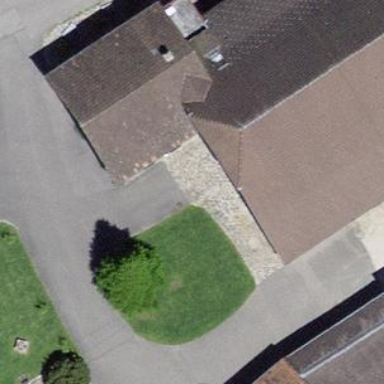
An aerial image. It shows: Farm building.